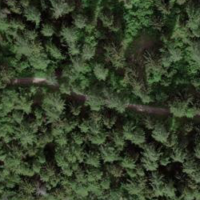
EUNIS habitat code: 43
Species observed at this site:
Primula veris